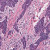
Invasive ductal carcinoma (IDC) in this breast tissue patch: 1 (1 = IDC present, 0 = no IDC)